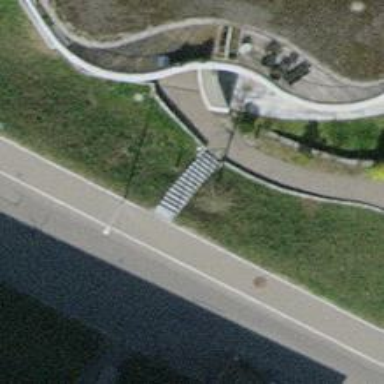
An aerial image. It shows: Set of steps on the road.